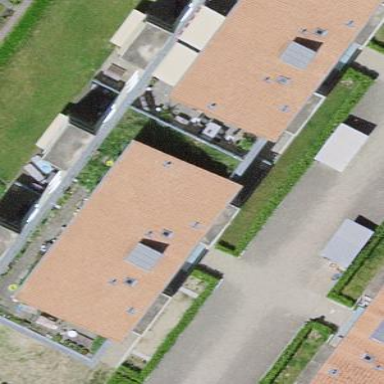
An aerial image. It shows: View of apartment building.